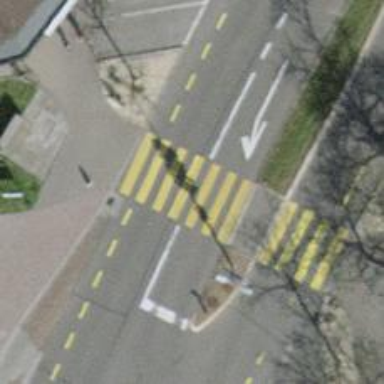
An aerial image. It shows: Uncontrolled zebra crossing with notable zebra markings.